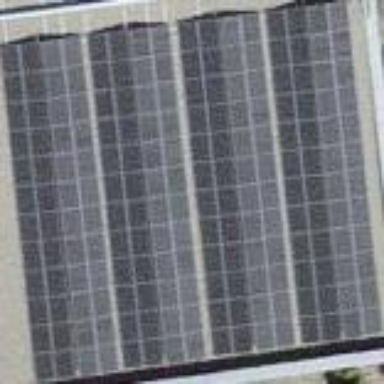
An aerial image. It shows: Solar power generator.